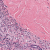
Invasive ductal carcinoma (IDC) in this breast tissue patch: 0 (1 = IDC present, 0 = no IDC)